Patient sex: M
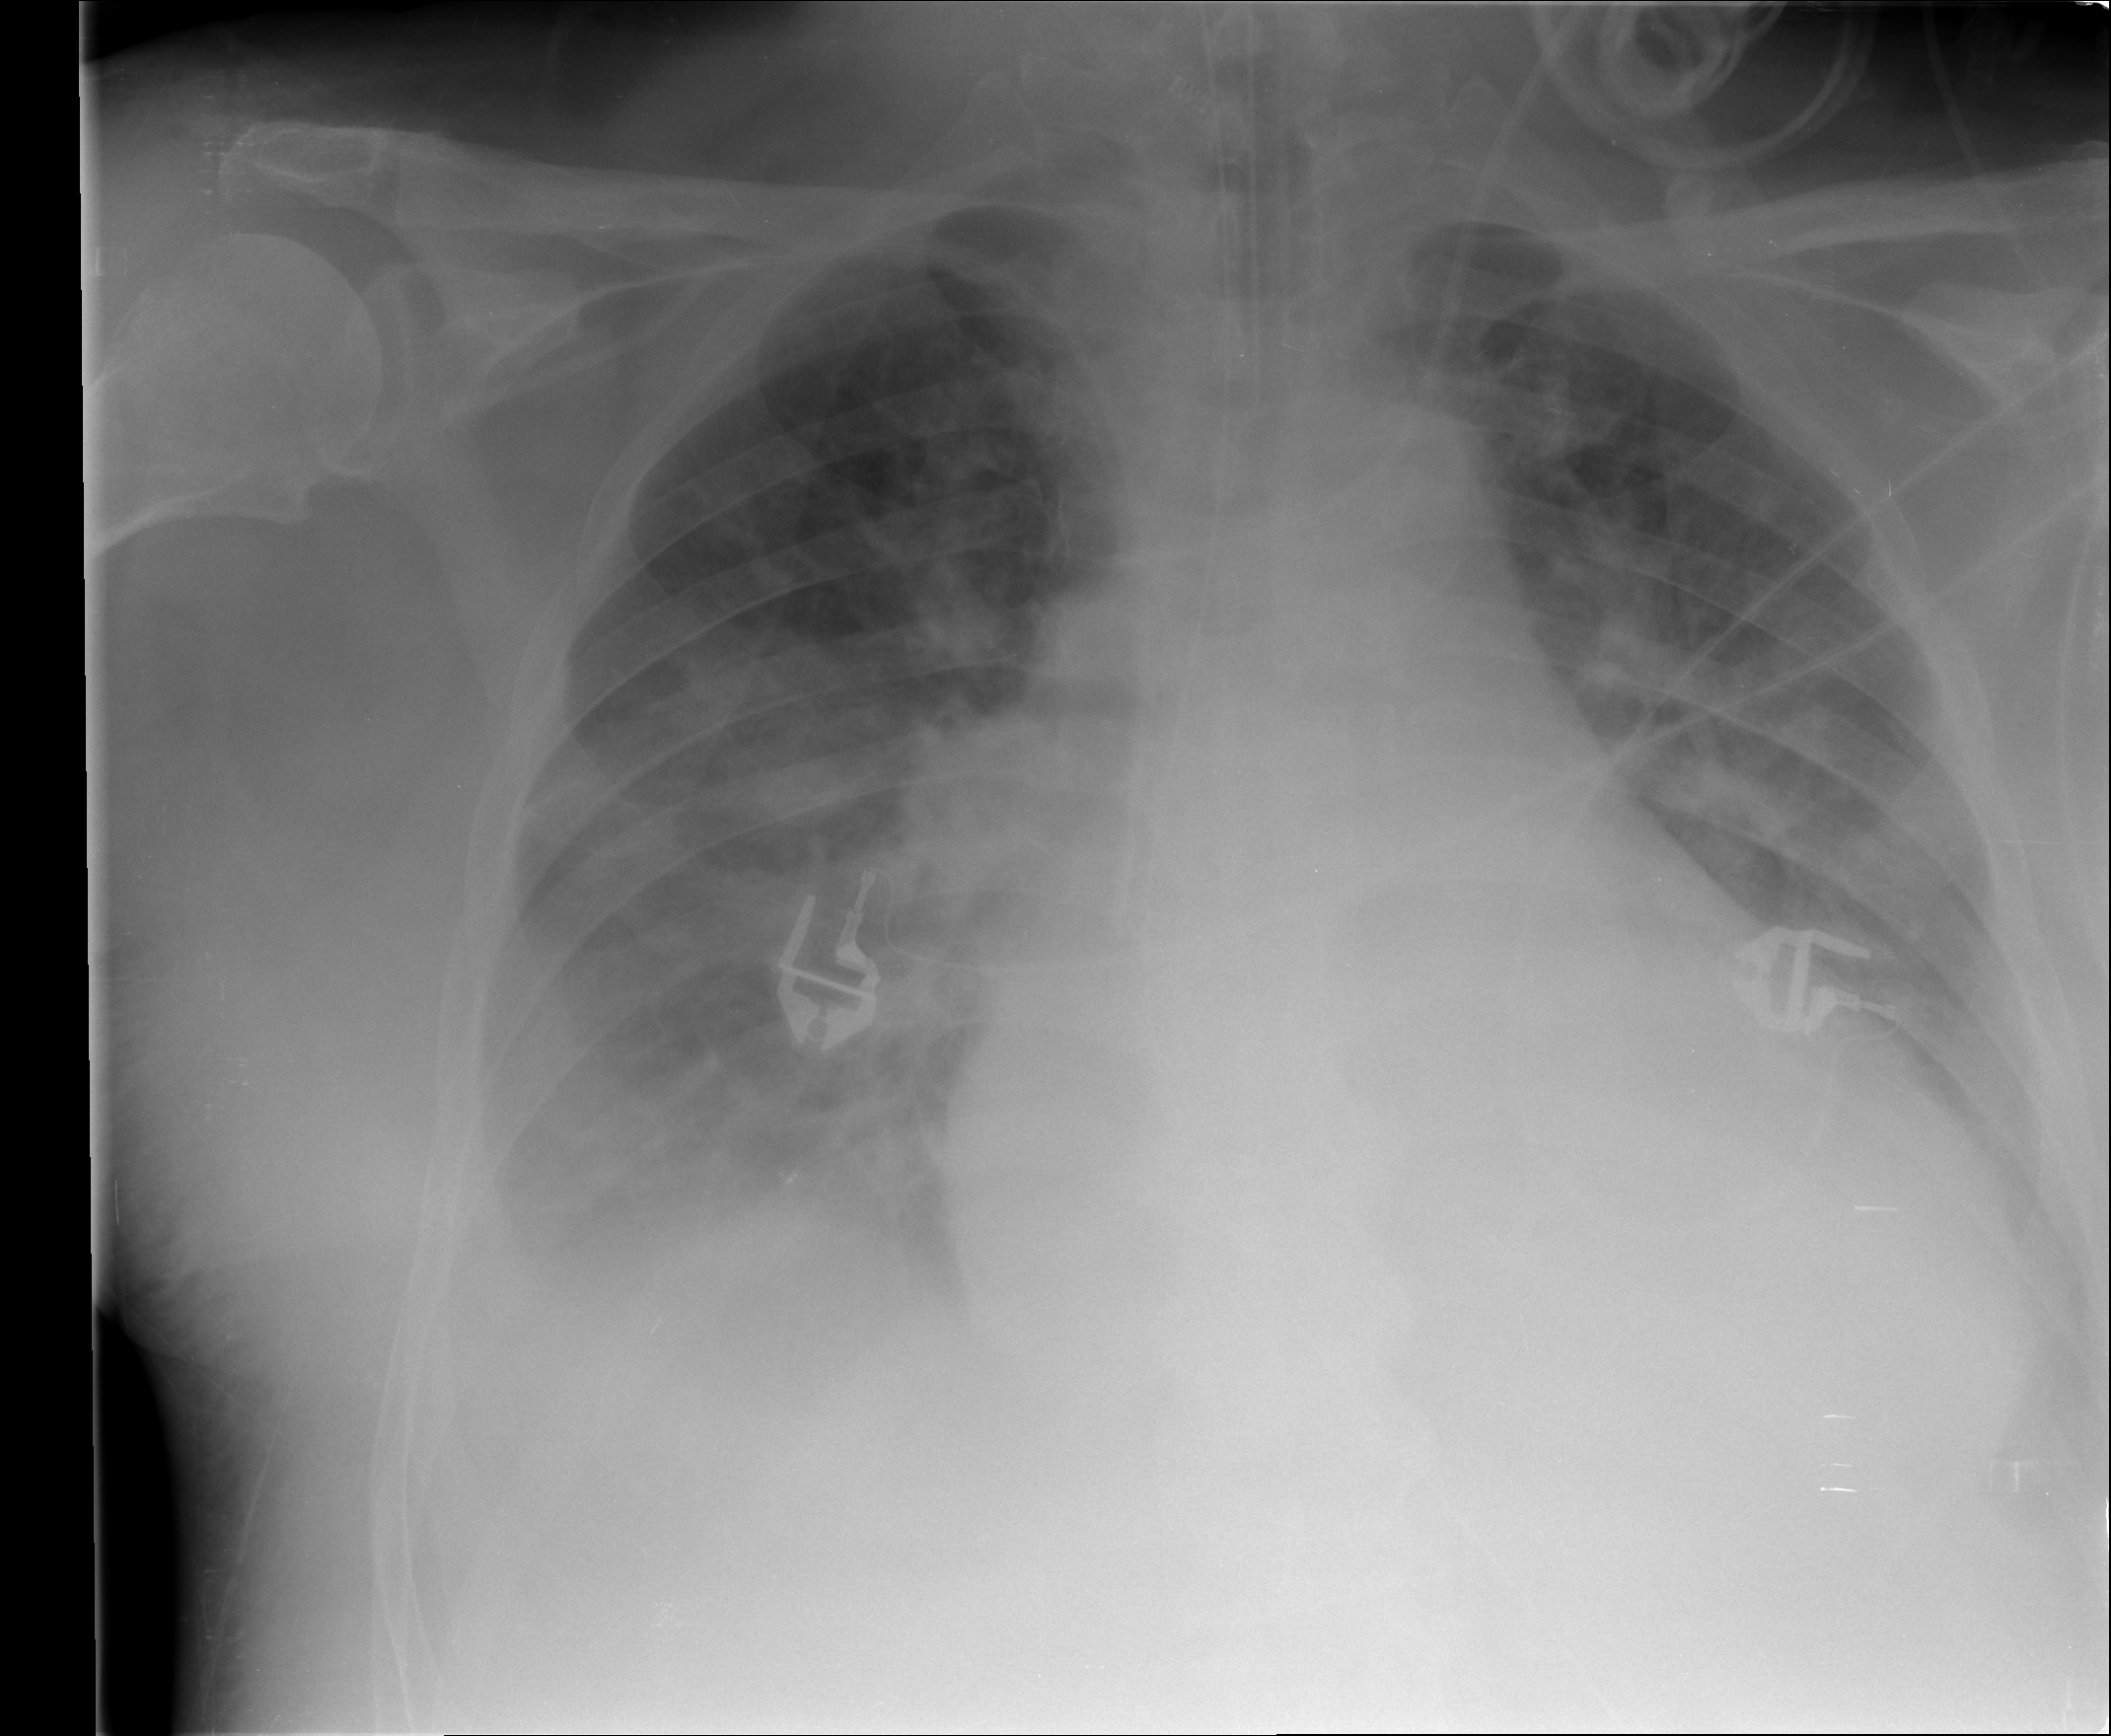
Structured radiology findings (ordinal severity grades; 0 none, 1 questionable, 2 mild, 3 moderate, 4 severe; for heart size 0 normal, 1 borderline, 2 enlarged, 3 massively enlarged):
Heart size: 3
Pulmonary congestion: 3
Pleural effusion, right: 2
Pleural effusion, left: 2
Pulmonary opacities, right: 2
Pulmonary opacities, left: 2
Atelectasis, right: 3
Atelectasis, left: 2